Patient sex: F
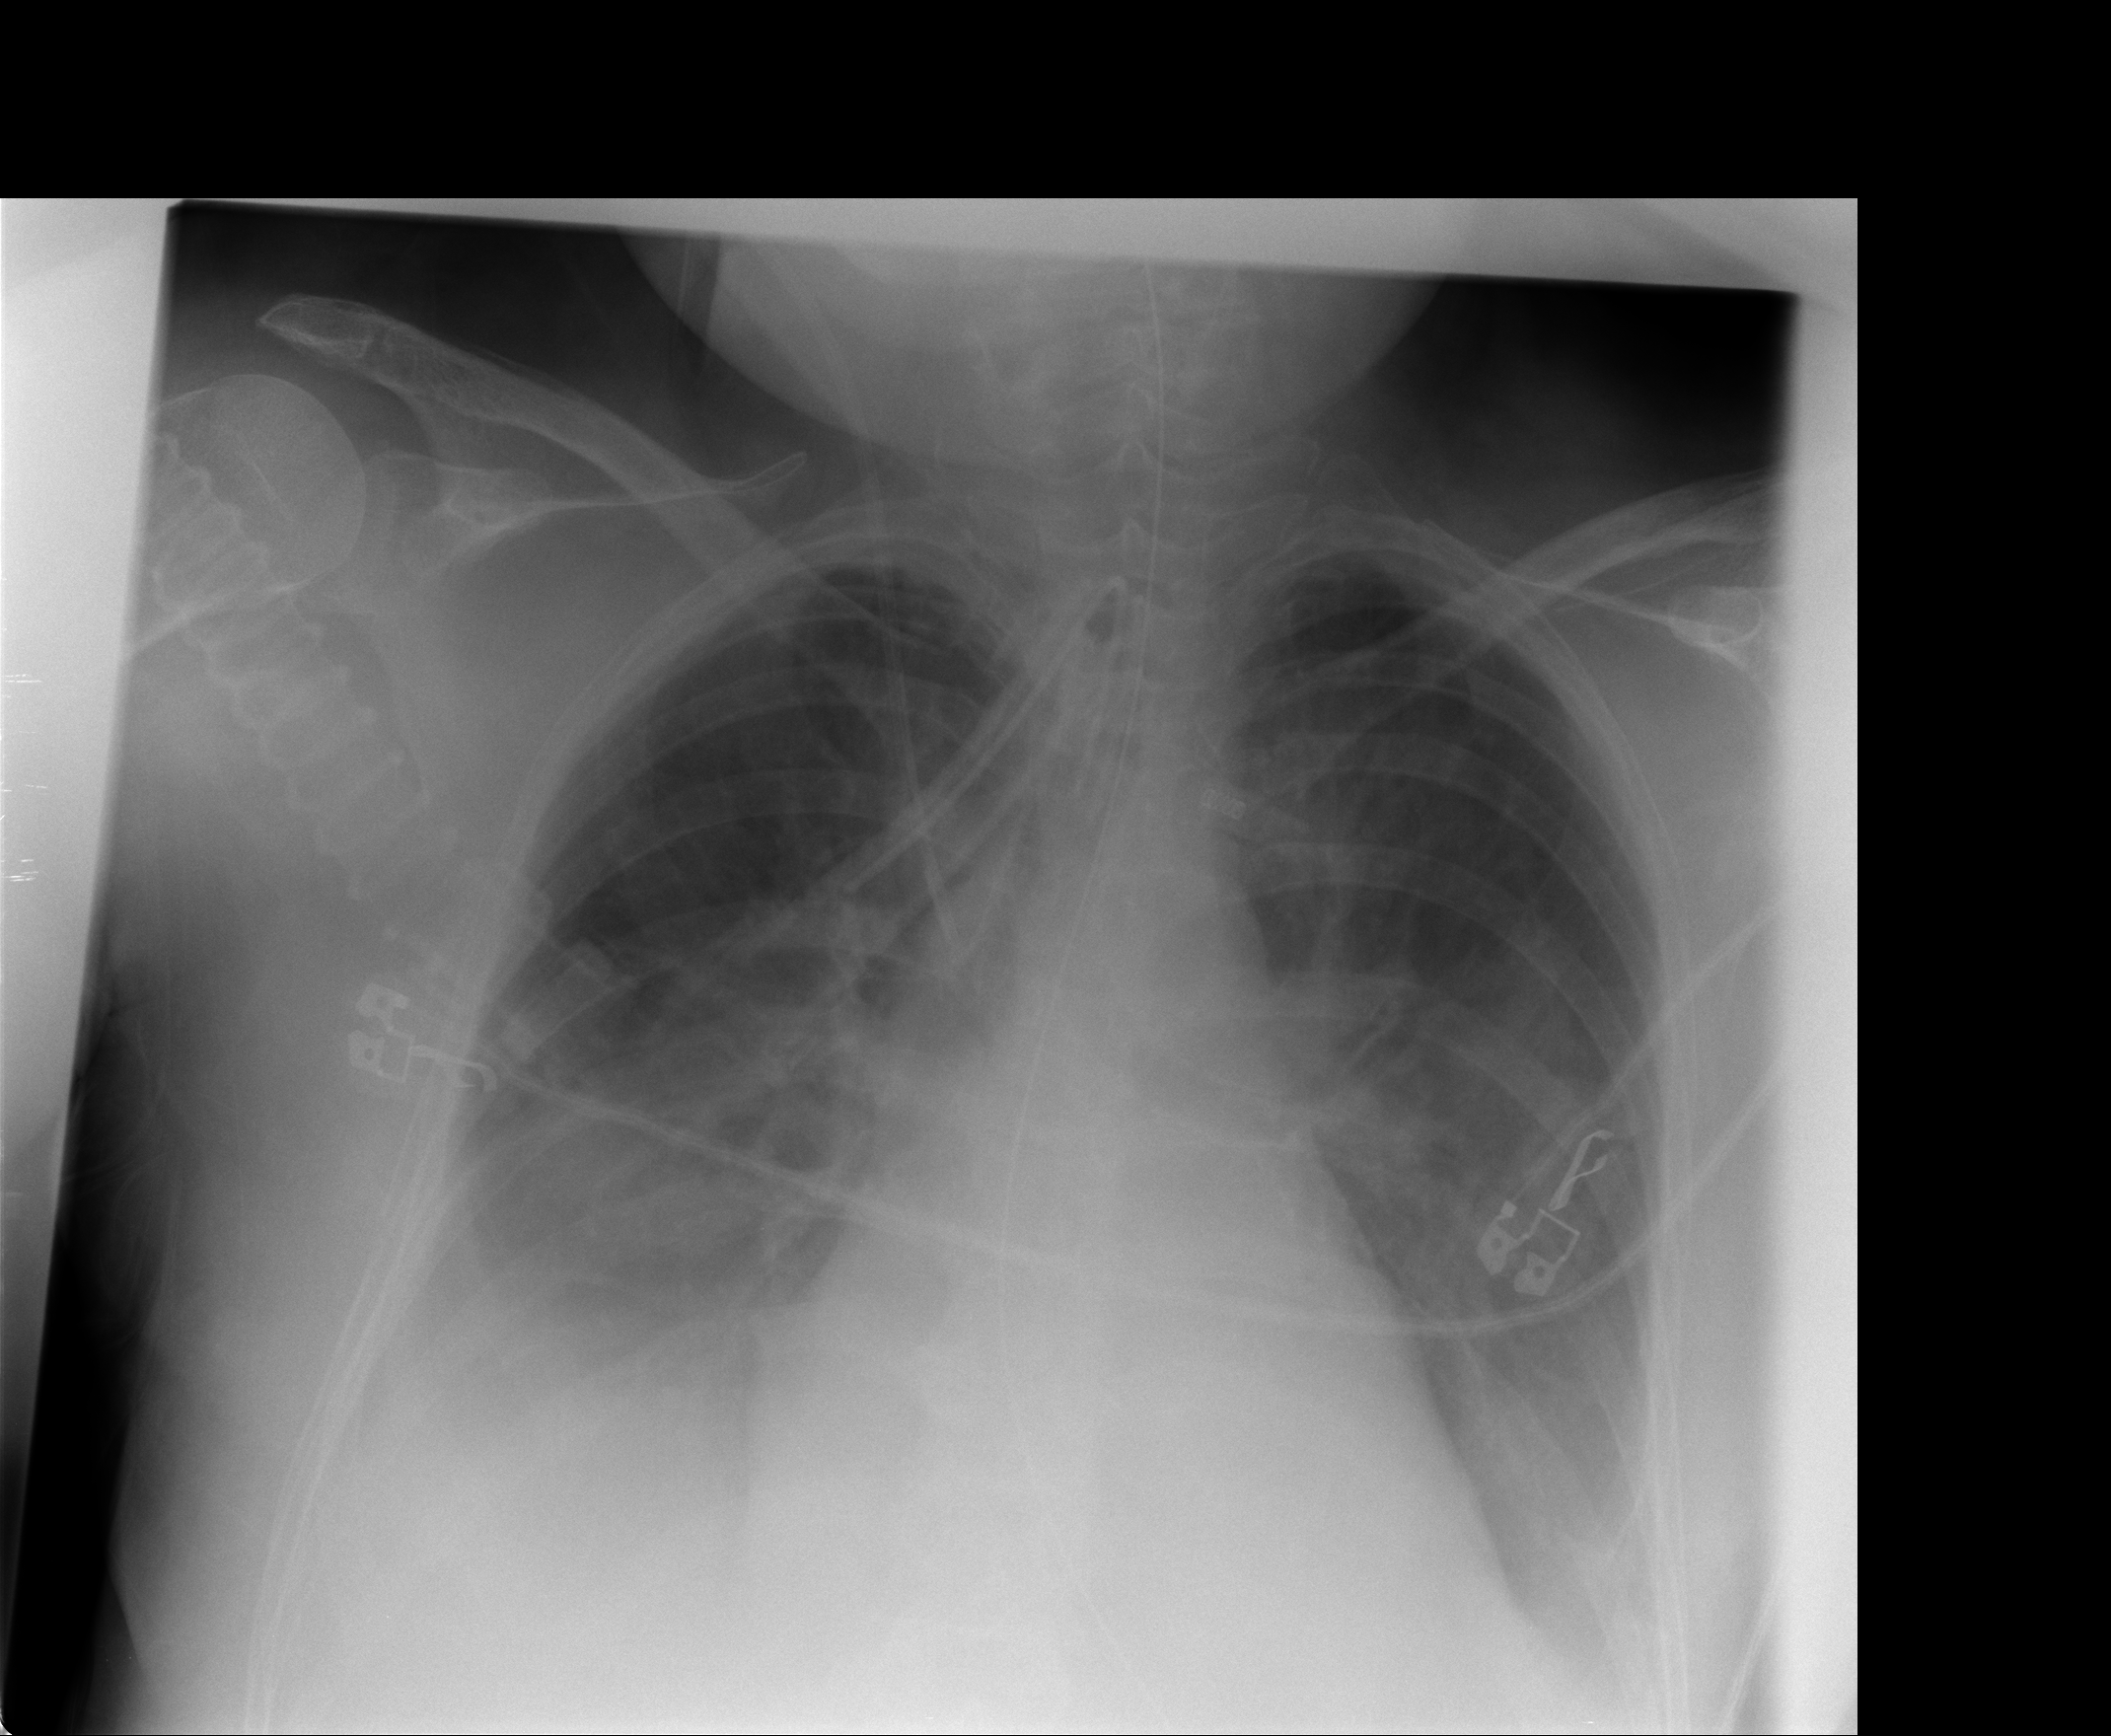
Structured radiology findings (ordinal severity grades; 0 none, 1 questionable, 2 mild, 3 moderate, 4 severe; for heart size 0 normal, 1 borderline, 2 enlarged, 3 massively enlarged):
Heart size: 1
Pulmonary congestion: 2
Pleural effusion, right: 2
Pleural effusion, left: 2
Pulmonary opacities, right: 1
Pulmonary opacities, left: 0
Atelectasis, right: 2
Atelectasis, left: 2